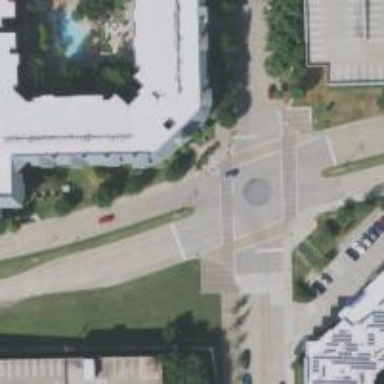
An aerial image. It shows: Tertiary road with separate sidewalks.